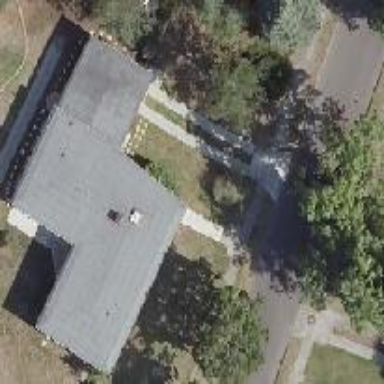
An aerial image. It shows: House with flat roof.